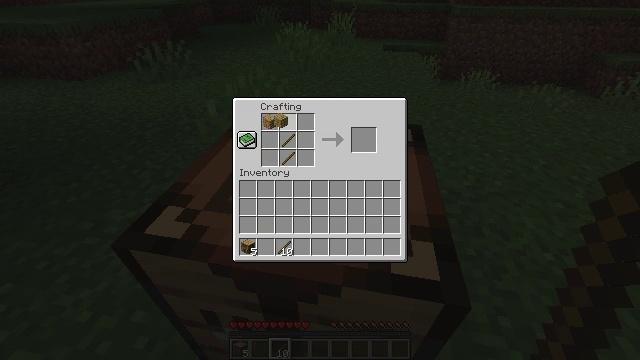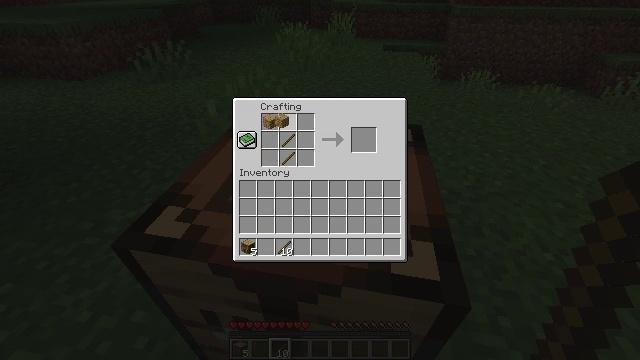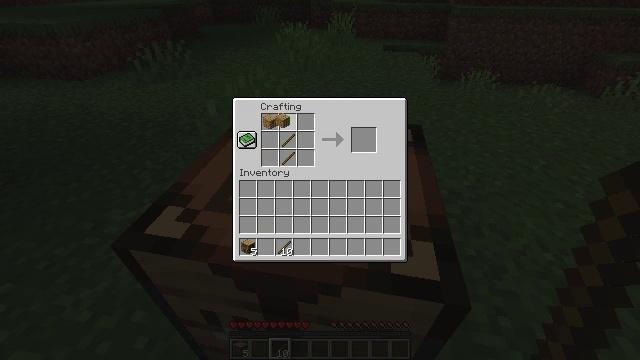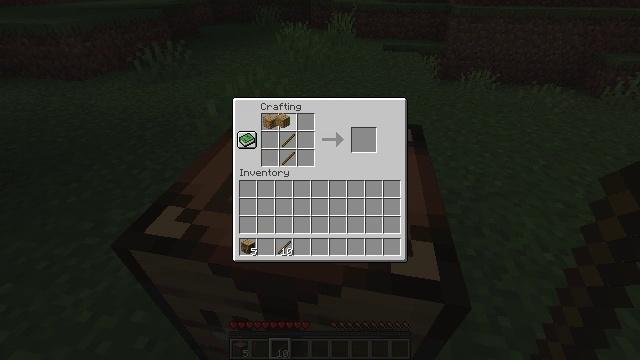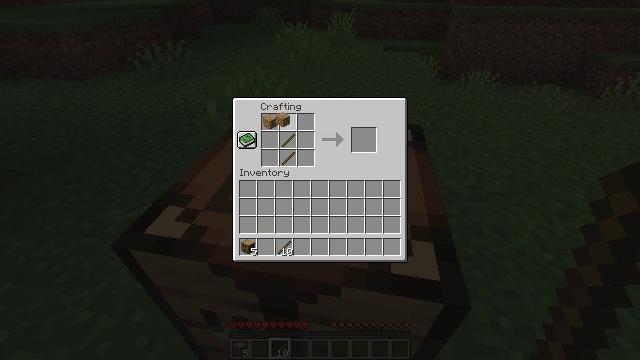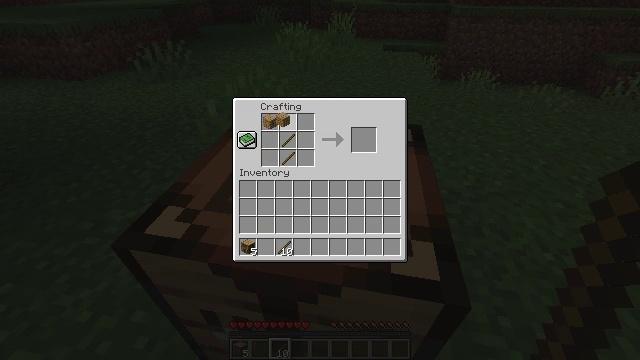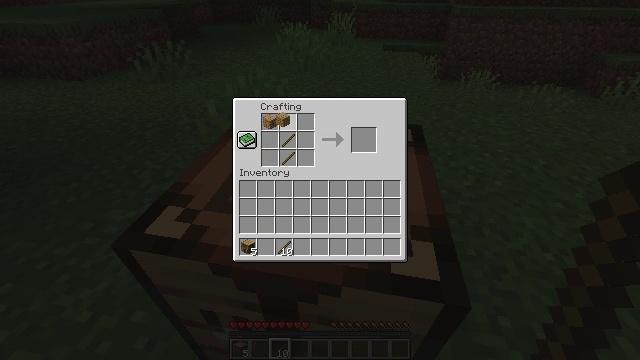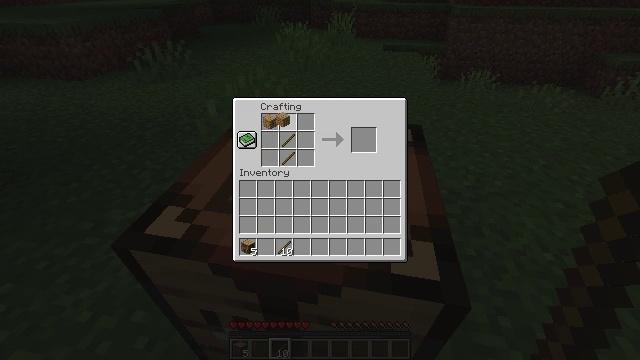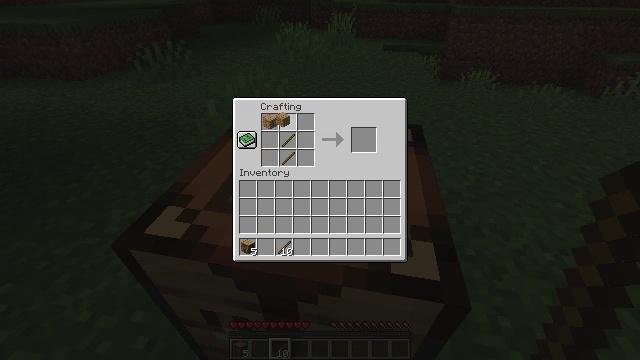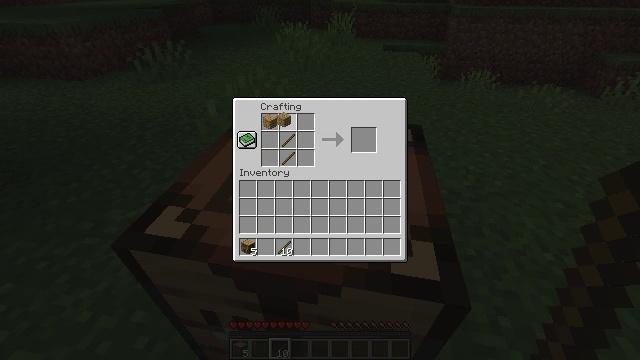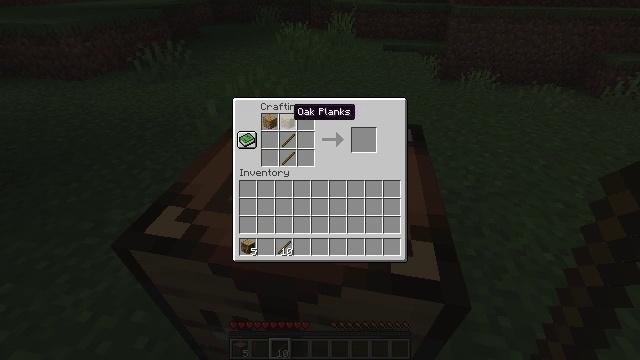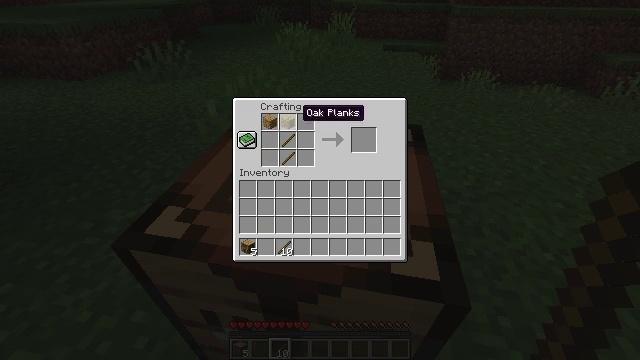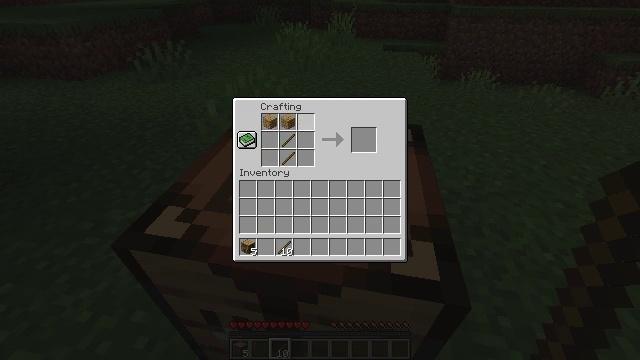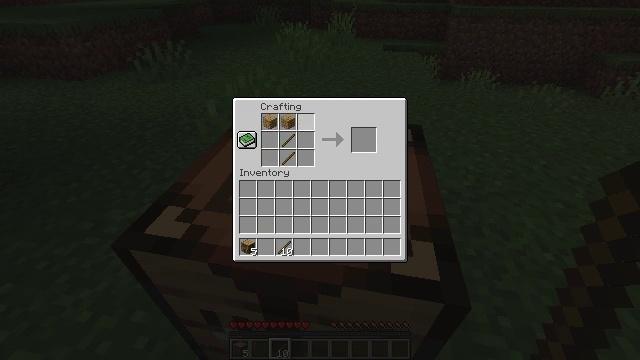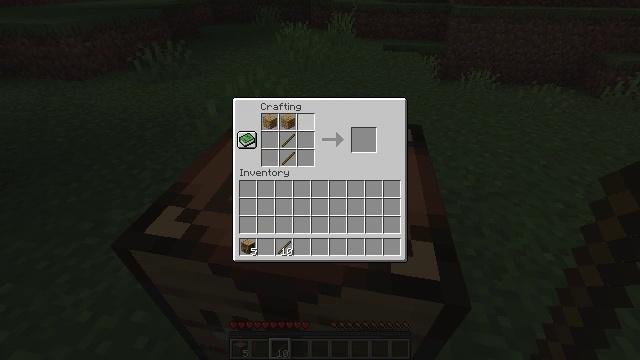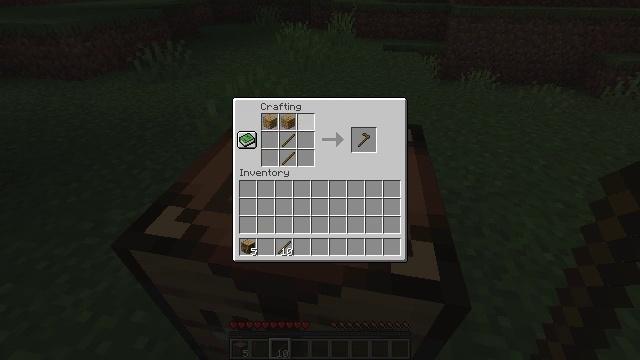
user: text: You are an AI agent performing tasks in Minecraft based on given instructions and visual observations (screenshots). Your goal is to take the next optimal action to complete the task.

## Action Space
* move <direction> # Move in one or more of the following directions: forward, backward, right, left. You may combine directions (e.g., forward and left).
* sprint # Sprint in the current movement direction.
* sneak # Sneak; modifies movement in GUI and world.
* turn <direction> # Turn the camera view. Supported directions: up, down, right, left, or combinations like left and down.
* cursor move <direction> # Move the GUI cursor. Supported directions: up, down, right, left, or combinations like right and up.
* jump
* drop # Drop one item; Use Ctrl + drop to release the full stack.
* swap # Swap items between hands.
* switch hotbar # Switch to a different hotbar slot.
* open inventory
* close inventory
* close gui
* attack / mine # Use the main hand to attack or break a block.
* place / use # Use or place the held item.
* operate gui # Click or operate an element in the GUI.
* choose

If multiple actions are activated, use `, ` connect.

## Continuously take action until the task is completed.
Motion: motion action
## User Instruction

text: Craft a wooden hoe.
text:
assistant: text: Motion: no_op
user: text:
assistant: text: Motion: no_op
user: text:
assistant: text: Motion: no_op
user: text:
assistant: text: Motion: no_op
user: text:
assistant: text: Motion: no_op
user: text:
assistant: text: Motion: no_op
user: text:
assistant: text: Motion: choose
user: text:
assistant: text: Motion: choose
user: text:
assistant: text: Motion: choose
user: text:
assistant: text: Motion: no_op
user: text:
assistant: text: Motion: cursor move right
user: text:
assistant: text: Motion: cursor move right
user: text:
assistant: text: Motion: no_op
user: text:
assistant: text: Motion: no_op
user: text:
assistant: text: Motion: no_op
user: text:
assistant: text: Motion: no_op
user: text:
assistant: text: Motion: no_op
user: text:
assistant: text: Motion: no_op
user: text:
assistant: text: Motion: no_op
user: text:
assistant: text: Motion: no_op
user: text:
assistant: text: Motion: no_op
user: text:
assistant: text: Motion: no_op
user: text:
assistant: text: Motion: no_op
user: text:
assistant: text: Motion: cursor move left
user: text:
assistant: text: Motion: no_op
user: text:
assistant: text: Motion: no_op
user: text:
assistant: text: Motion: no_op
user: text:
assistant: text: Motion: no_op
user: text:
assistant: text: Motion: no_op
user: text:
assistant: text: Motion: no_op